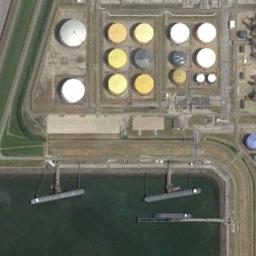
Label: storage tanks